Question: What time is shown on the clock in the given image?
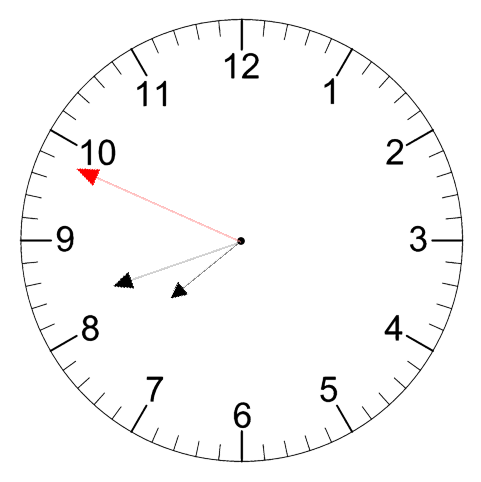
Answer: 07:41:49